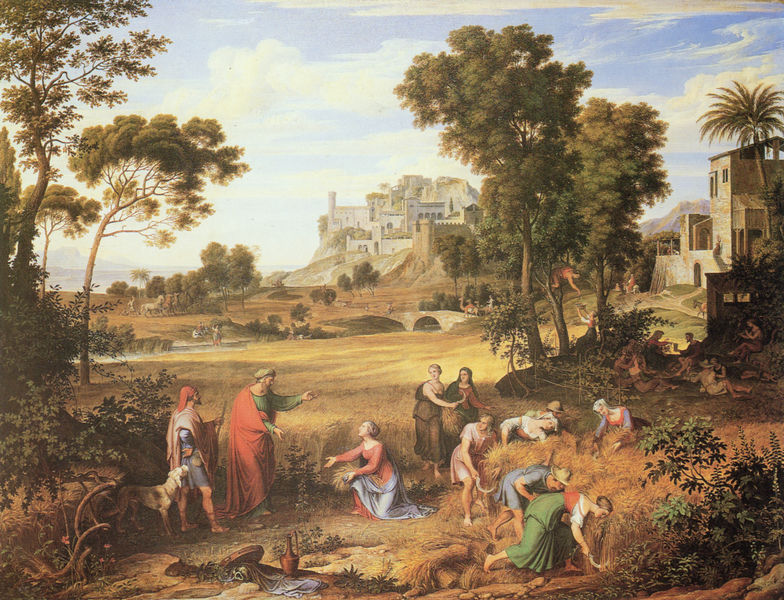
Titel: Landschaft mit Ruth und Boas
Künstler: Joseph Anton Koch
Standort: England (Standort unbekannt)
Institution: Privatbesitz
Schlagwörter: baum, berg, blau, dunkel, felsen, gemälde, gruppe, himmel, laub, mann, meer, schatten, wasser, weiß, wolken, bäume, fluss, frauen, gelb, grün, landschaft, menschen, see, stadt, äste, braun, fenster, frankreich, frau, geste, hell, hut, licht, männer, straße, stroh, gebäude, haus, hund, rot, schloss, tier, tiere, weg, wolke, gesellschaft, gespräch, malerei, mütze, wirtschaft, architektur, bibel, mensch, steine, herr, ast, bach, erde, feld, felder, horizont, häuser, hügel, natur, weide, wind, brücke, busch, büsche, sonne, land, mantel, rosa, wald, arbeit, bauern, turm, kanne, krug, vase, liegen, italien, acker, arbeiten, ernte, feldarbeit, getreide, heu, korn, sammeln, warm, weizen, berge, fels, dorf, tag, idylle, häuse, romantik, strohhut, palme, frühling, bauer, kornfeld, senke, gefäß, lamm, schaf, bücken, burg, kloster, festung, sichel, knien, volk, villa, karaffe, baumgruppe, kiefer, flehen, mönch, hain, menschengruppe, poussin, palmen, adliger, frühjahr, pinie, bitte, landarbeit, hirten, abschneiden, bitten, demut, bauen, getreidefeld, quelle, ernten, abt, weihen, ballen, landleute, kornlese, ernsten, argumentieren